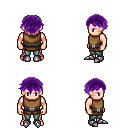
a pixel art fantasy rpg character, male body template, human, light skin, leather chest armor, teal pants, purple short bangs hairstyle, metal boots, four views (front, back, left, right), 2x2 character sprite sheet, small pixel art, hard edges, no anti-aliasing